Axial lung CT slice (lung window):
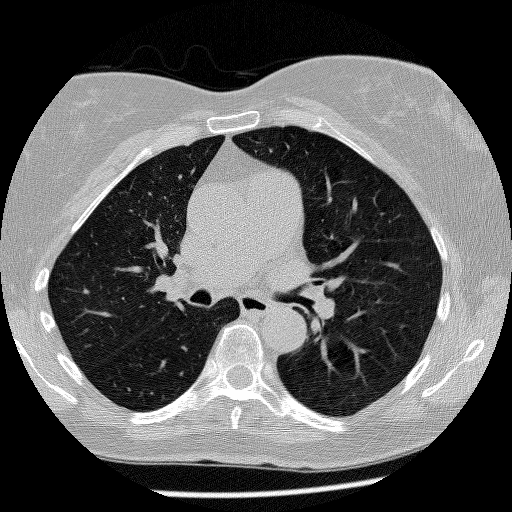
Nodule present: no